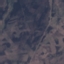
Label: HerbaceousVegetation